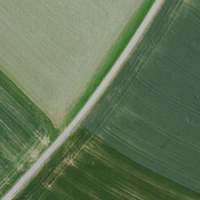
EUNIS habitat code: 52
Species observed at this site:
Buteo buteo